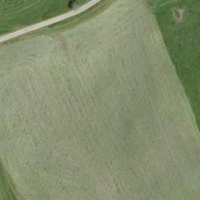
EUNIS habitat code: 52
Species observed at this site:
Primula veris